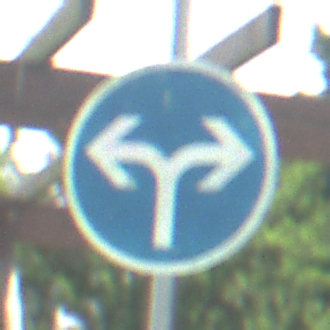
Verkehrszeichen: VorgeschriebeneFahrtrichtungRechtsOderLinks
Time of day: Midday
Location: Outdoor (Nature)
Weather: PartlyCloudy
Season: NotSpecified
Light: Natural